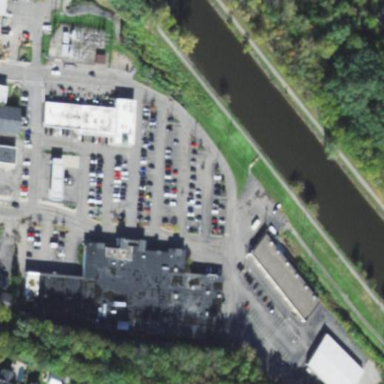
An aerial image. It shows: Retail area.